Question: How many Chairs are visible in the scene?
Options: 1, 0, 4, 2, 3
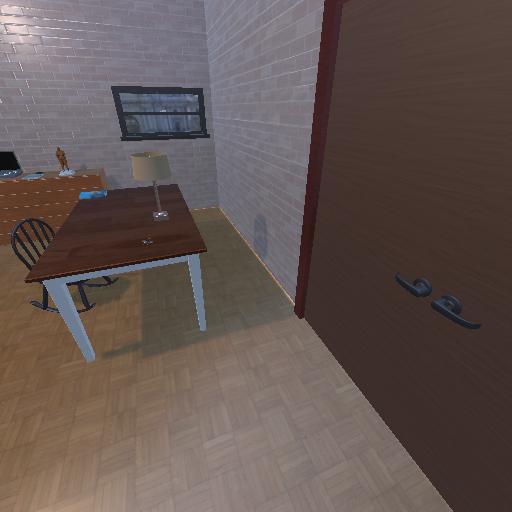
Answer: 1